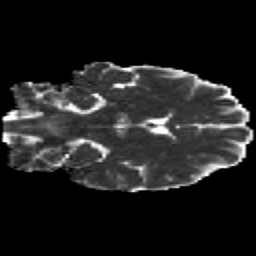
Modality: MD
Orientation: coronal
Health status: healthy
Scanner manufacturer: siemens
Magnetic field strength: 3 T
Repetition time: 10.6 s
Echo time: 0.092 s